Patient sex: M
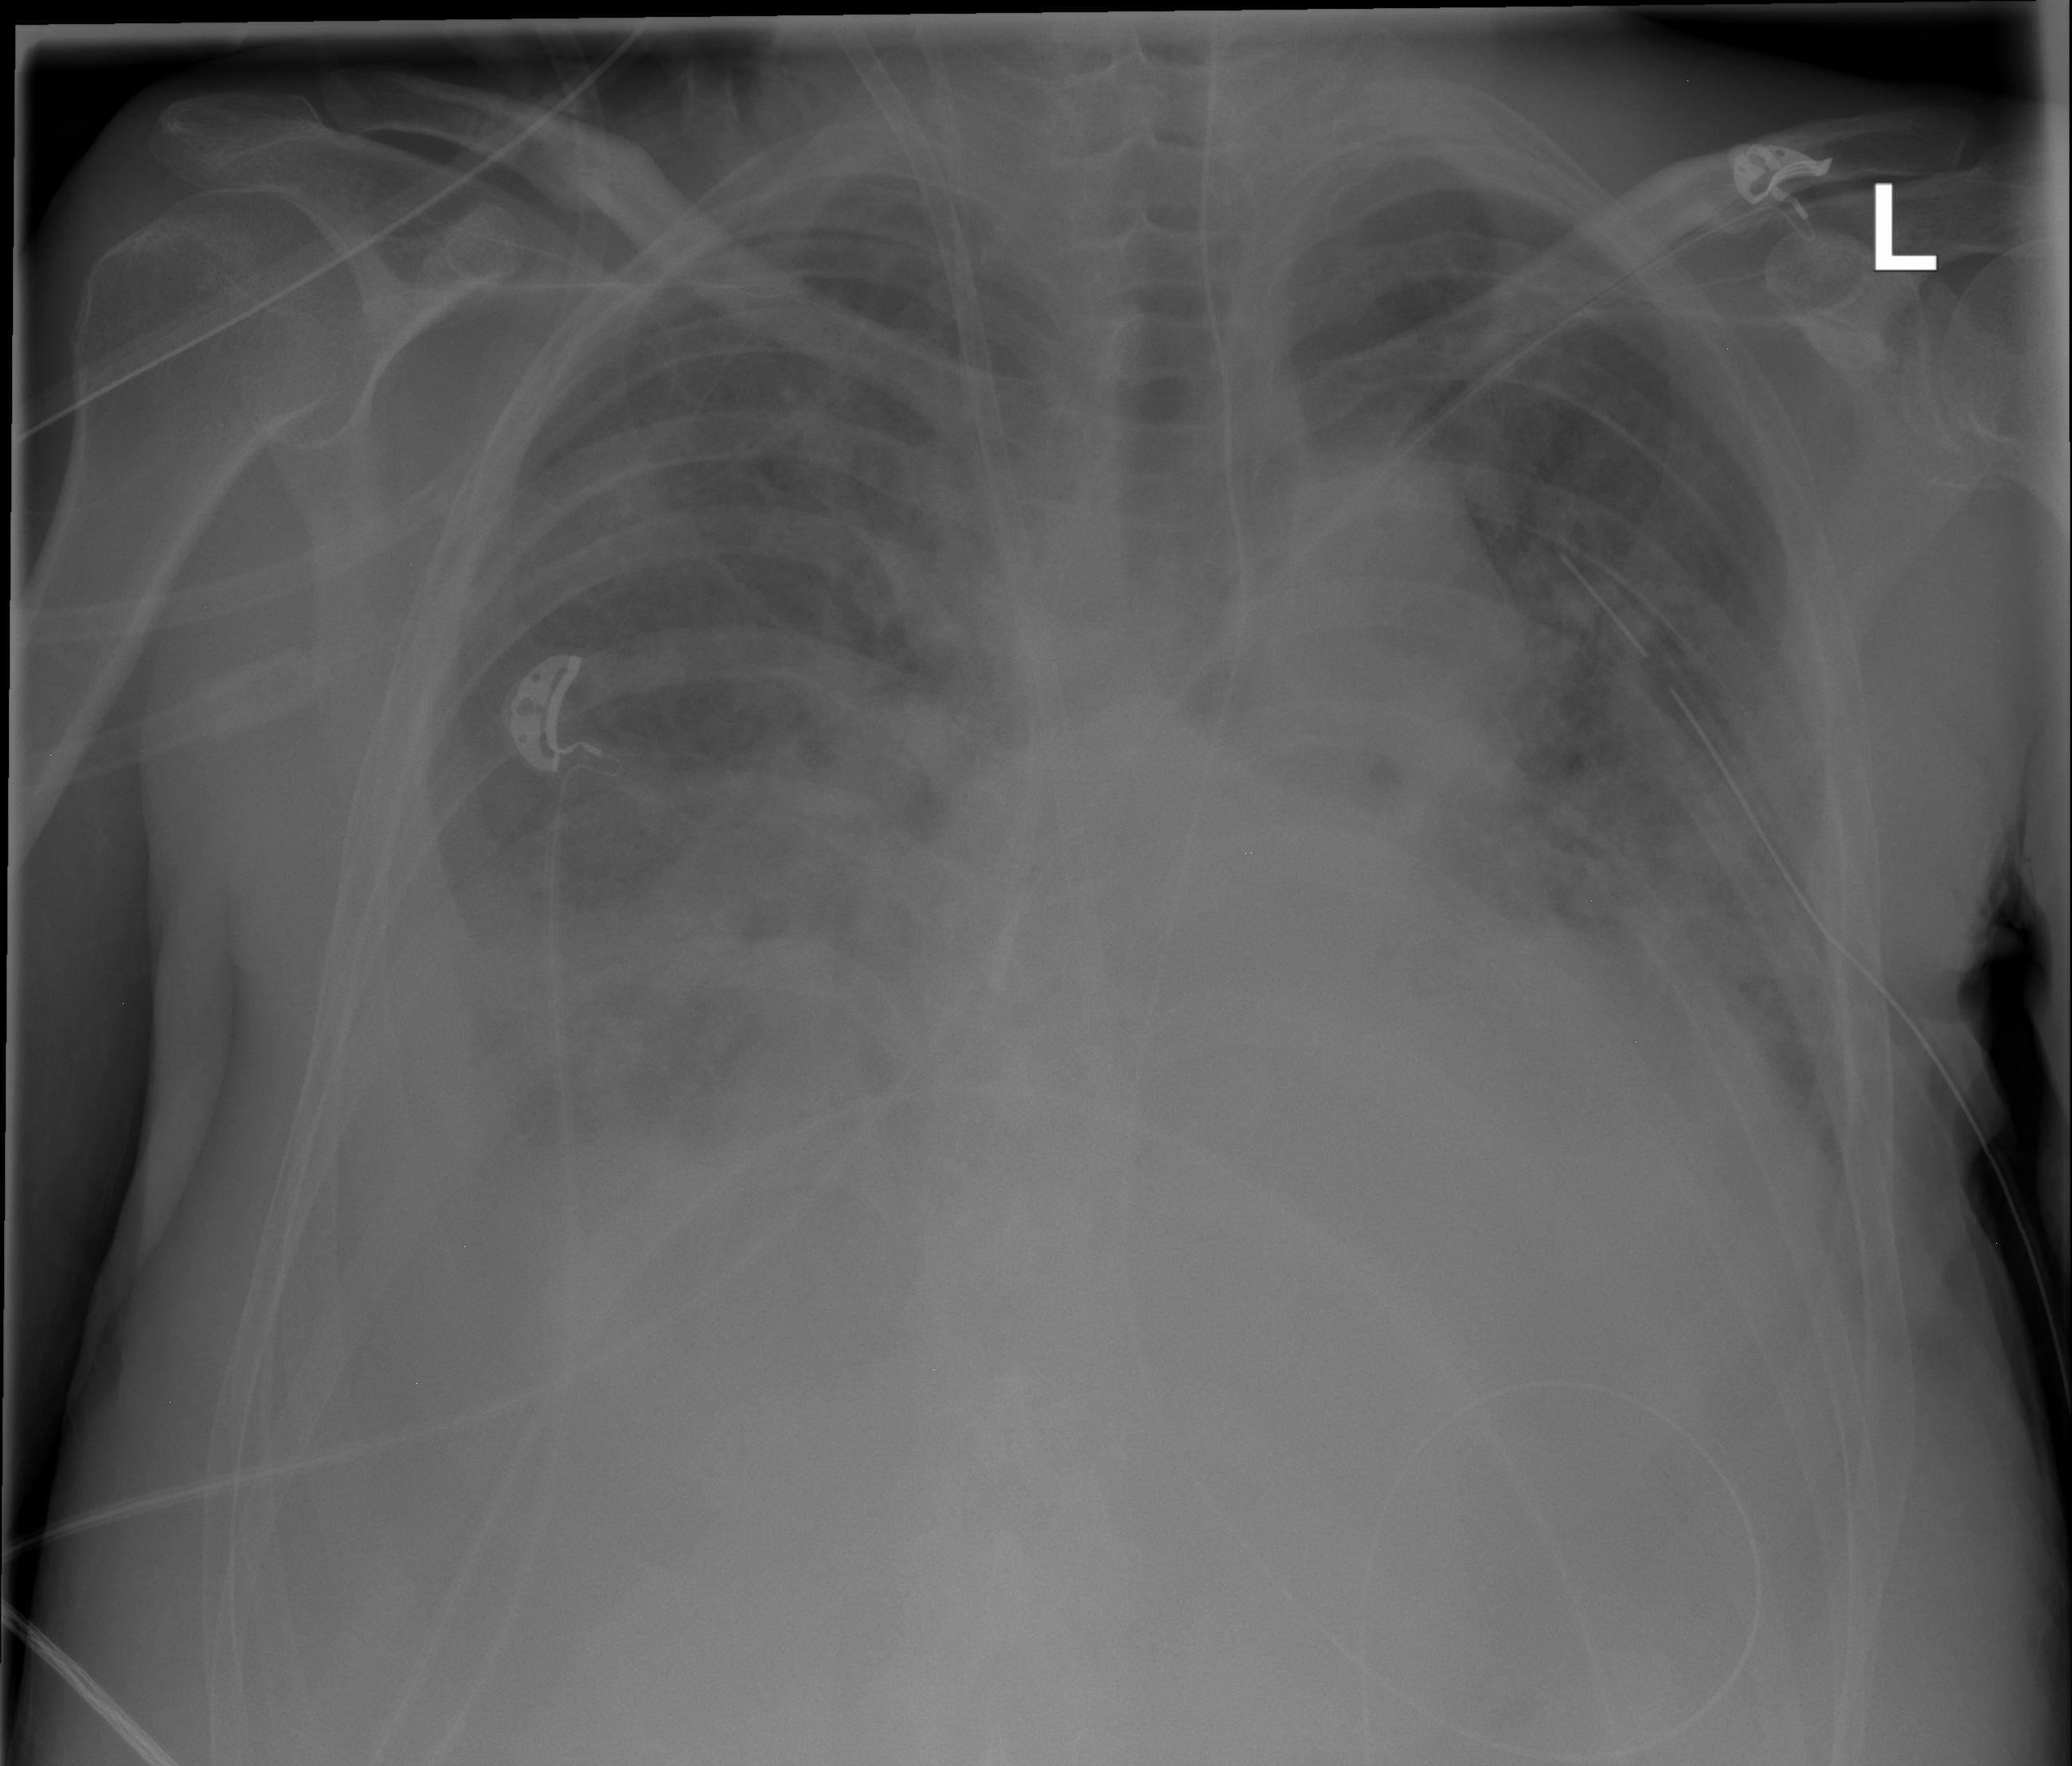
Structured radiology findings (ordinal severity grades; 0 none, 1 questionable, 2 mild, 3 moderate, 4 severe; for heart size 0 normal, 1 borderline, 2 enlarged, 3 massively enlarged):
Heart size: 3
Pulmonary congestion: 3
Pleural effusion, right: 3
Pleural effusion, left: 3
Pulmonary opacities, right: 3
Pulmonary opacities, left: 2
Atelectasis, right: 2
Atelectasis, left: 2